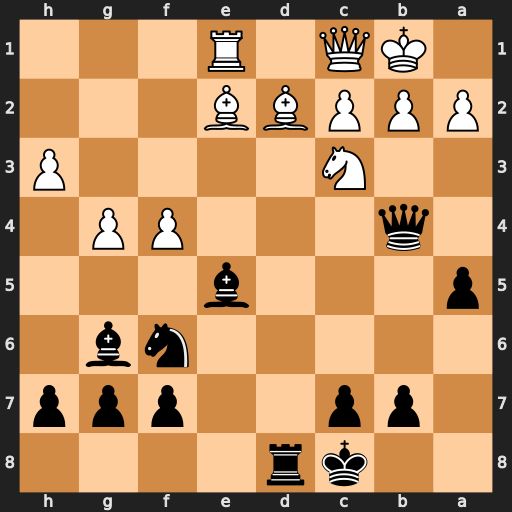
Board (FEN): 2kr4/1pp2ppp/5nb1/p3b3/1q3PP1/2N4P/PPPBB3/1KQ1R3
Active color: b
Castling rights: -
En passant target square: -
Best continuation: Rxd2 fxe5 Rxc2 Qxc2 Bxc2+